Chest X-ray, AP view. Patient: 58 years old, sex M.
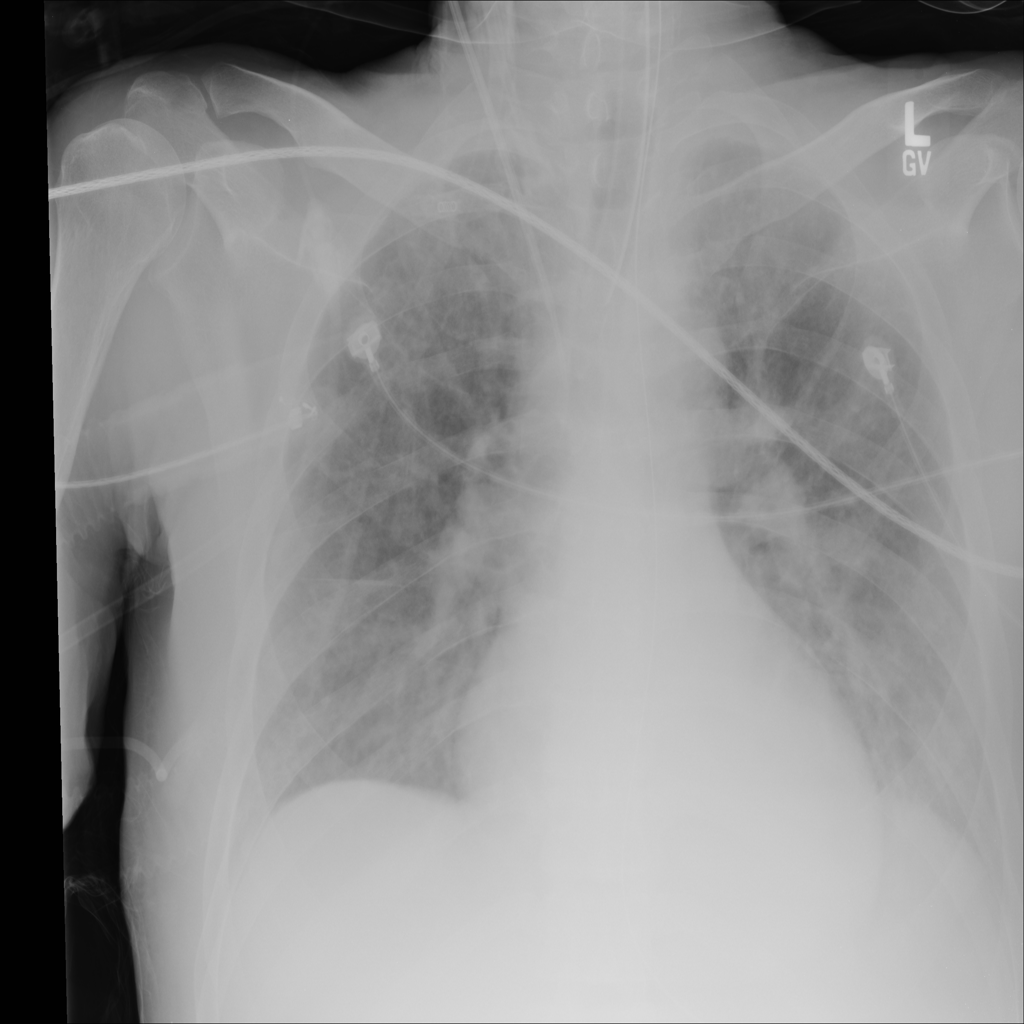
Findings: No Finding